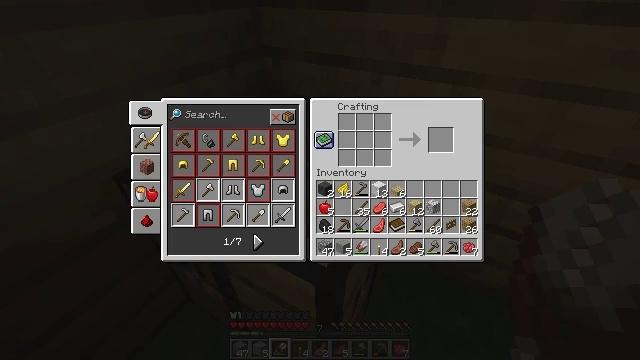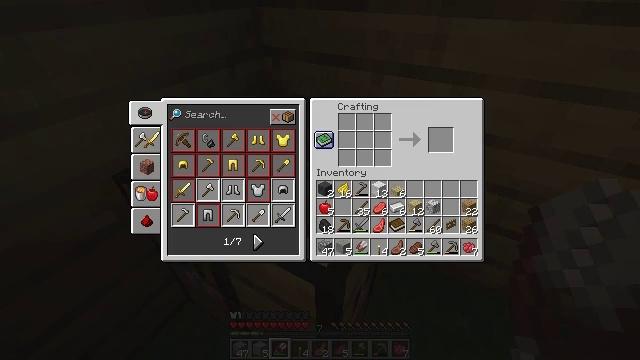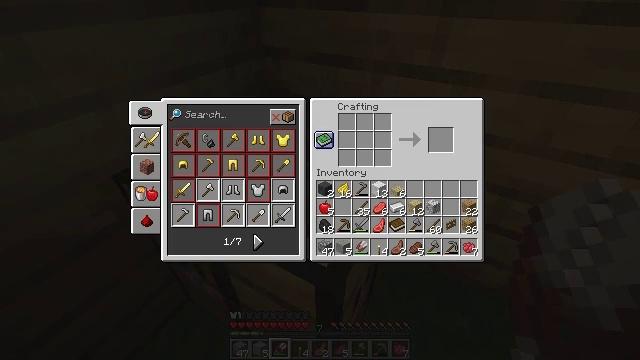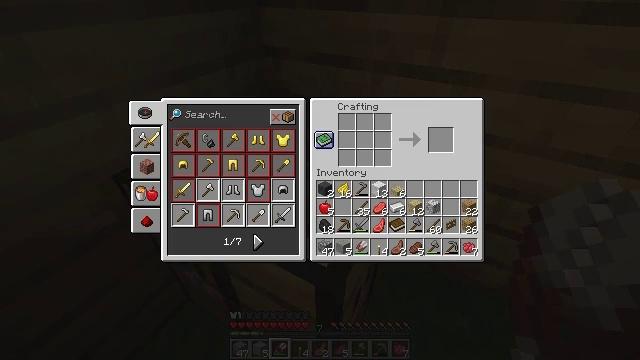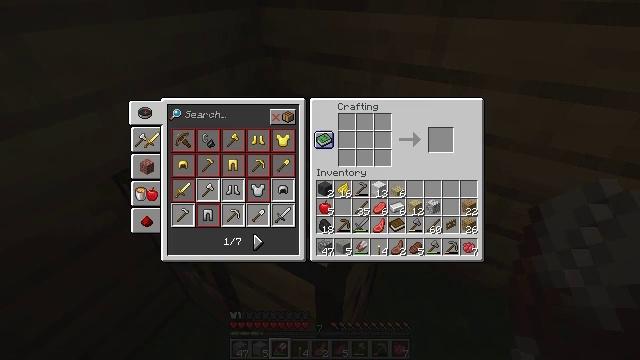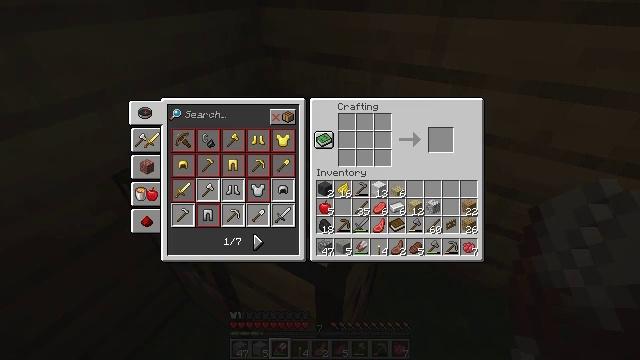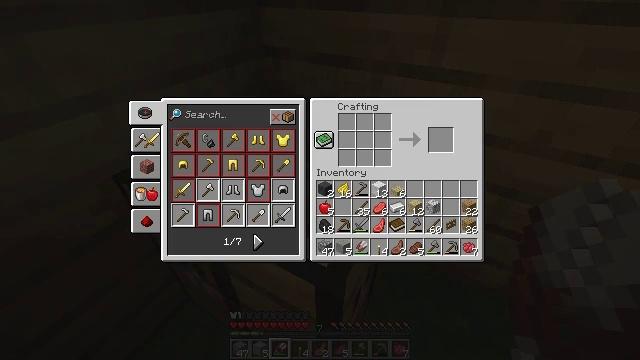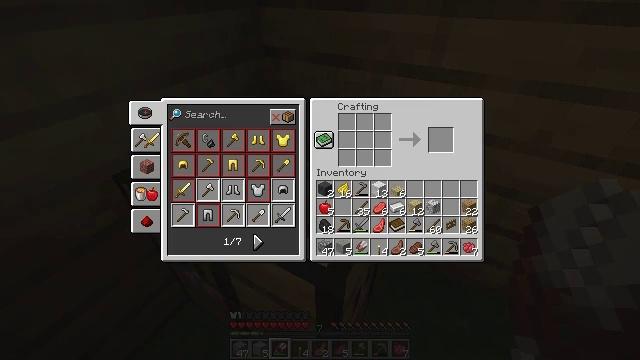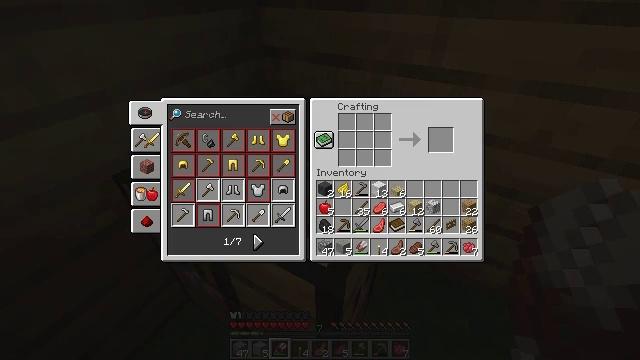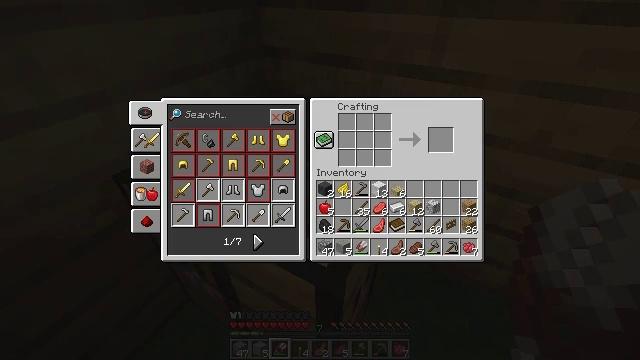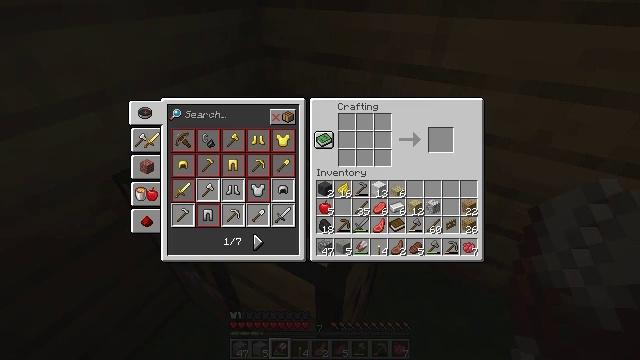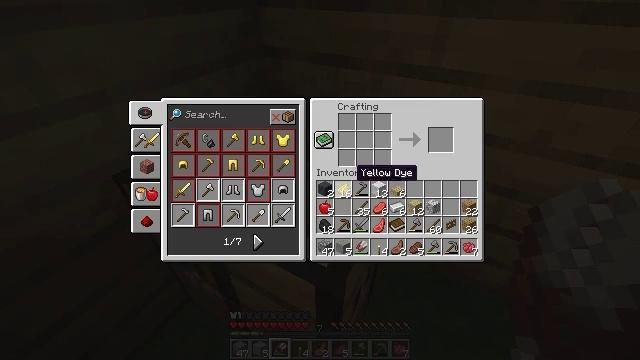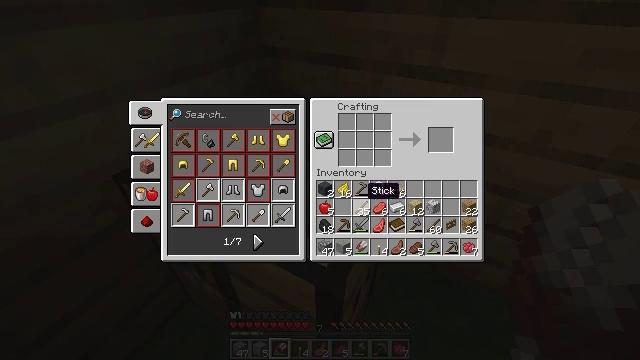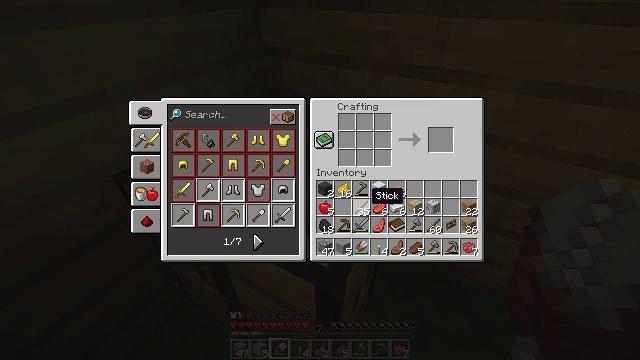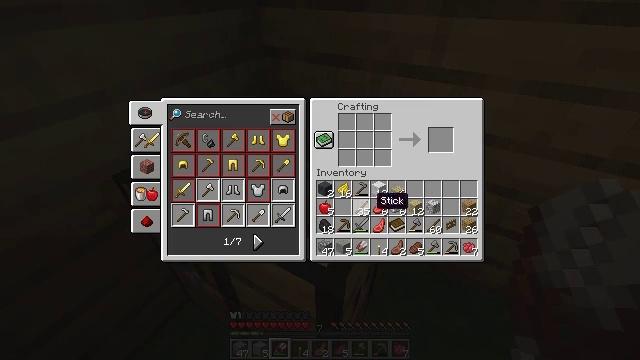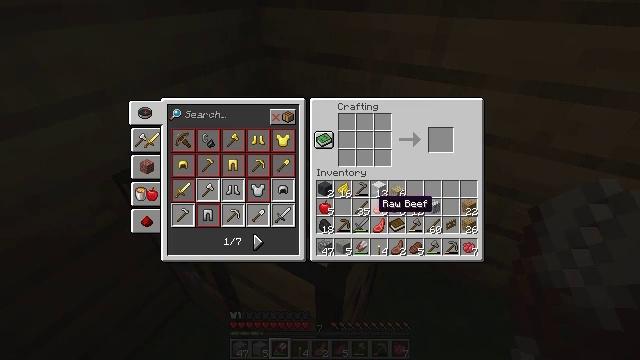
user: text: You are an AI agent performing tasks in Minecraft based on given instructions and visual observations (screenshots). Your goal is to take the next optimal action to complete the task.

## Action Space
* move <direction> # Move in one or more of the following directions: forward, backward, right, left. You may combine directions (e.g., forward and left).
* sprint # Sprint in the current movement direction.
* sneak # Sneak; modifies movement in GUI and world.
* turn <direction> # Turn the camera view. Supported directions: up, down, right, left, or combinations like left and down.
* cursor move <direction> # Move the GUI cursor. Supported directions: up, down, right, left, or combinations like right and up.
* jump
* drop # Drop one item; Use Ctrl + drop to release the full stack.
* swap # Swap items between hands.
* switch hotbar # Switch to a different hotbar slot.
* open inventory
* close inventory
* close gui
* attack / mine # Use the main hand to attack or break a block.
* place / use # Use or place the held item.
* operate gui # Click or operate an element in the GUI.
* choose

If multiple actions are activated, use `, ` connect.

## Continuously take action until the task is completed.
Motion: motion action
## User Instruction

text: Use iron ingots to craft an iron door.
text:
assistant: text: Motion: no_op
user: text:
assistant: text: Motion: no_op
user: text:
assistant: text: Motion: no_op
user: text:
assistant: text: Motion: no_op
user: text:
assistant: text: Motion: cursor move right and down
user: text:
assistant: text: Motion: no_op
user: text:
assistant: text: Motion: no_op
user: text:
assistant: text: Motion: no_op
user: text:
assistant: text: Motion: no_op
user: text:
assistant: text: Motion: no_op
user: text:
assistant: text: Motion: no_op
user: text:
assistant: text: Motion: cursor move right and down
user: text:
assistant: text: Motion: no_op
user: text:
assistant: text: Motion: no_op
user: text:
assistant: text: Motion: no_op
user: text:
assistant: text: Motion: no_op
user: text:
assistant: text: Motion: cursor move right
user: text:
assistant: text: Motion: no_op
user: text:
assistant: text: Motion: no_op
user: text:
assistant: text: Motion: no_op
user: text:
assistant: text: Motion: no_op
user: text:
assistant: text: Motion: no_op
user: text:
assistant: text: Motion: no_op
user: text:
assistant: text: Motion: no_op
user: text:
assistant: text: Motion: no_op
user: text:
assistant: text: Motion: no_op
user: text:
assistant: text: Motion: no_op
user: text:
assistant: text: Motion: no_op
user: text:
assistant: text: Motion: no_op
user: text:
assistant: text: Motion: no_op